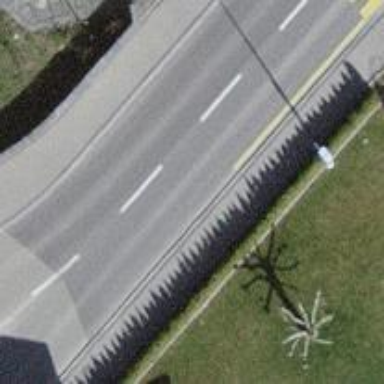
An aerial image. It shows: Primary highway with separate sidewalks on both sides.